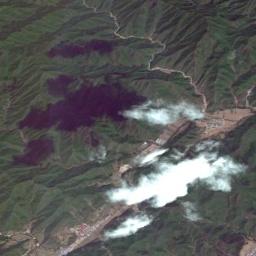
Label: cloud